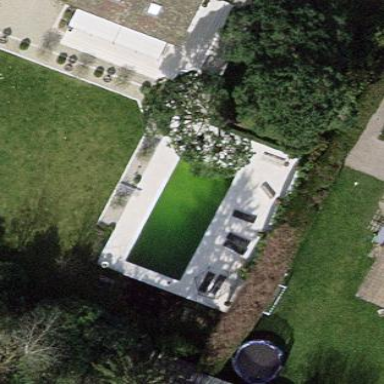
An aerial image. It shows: Outdoor swimming pool in leisure land area.